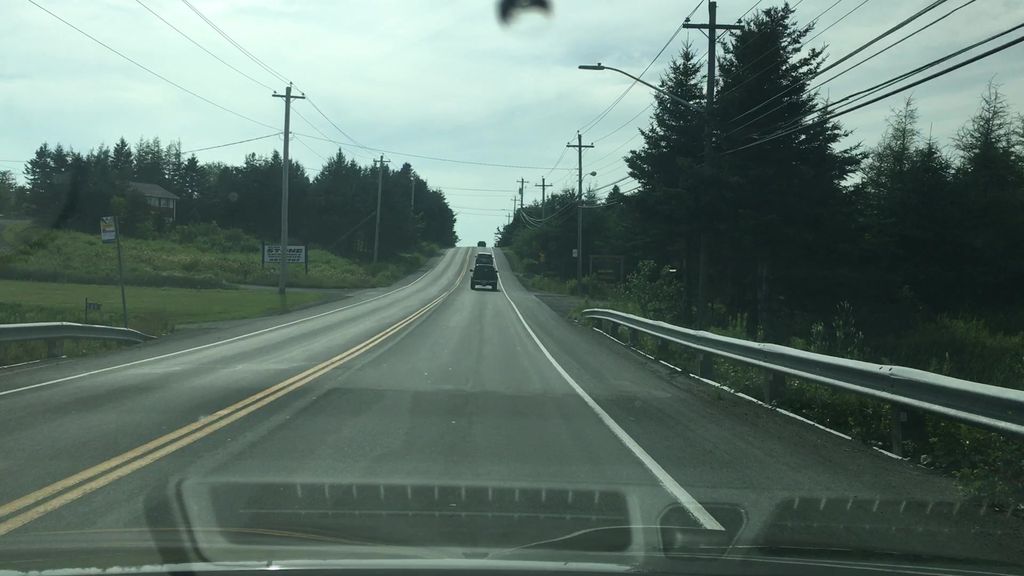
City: halifax